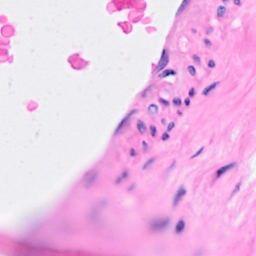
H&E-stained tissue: Breast